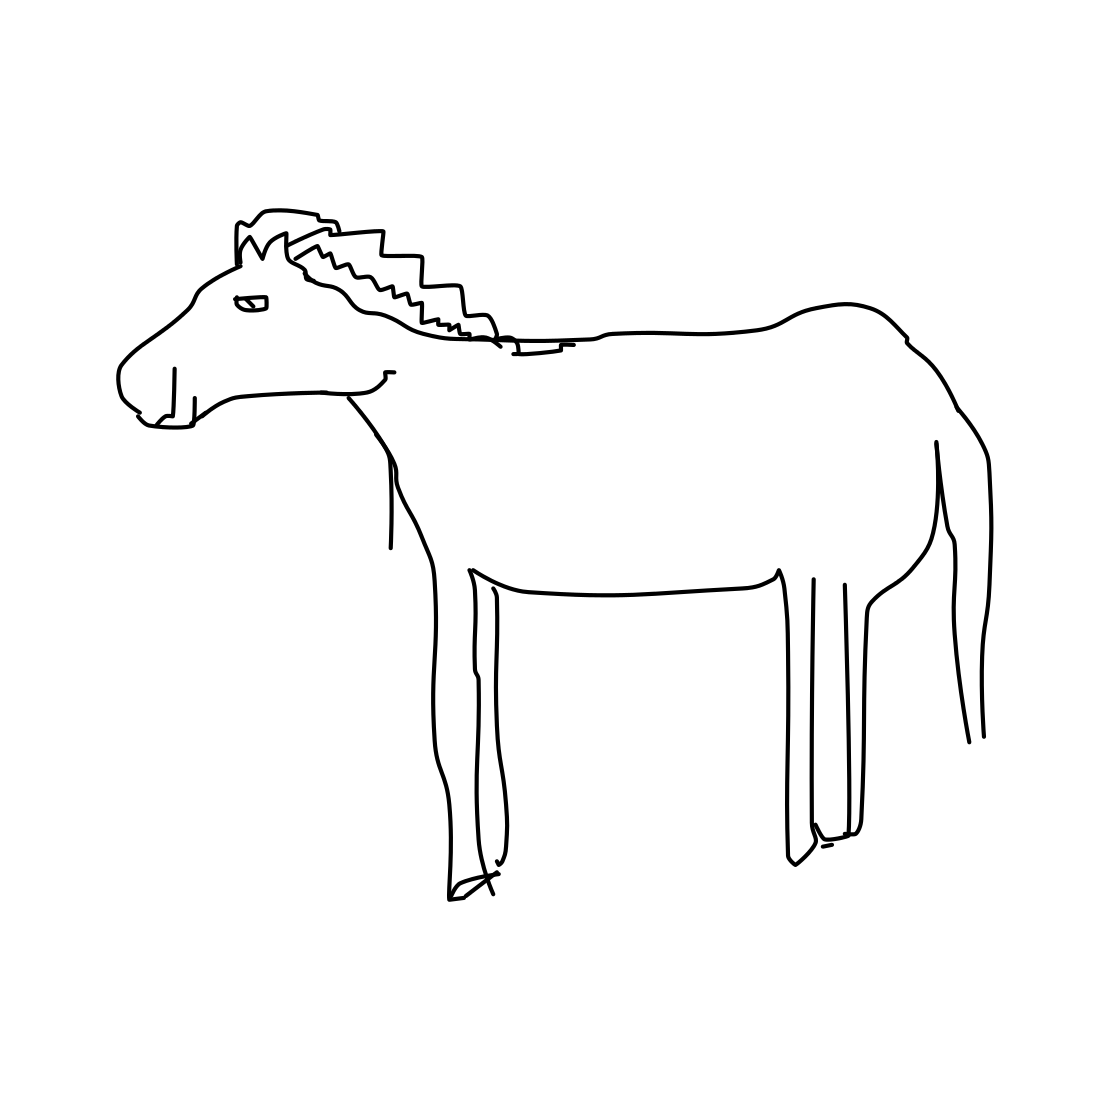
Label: horse